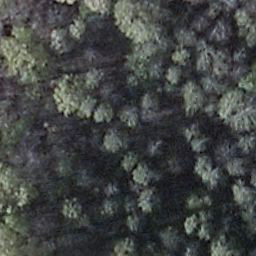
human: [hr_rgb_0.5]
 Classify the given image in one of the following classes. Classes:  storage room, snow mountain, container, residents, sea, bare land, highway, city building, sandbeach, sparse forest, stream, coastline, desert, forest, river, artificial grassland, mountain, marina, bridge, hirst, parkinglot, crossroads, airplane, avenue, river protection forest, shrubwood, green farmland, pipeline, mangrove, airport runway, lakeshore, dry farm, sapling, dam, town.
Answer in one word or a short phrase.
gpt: shrubwood